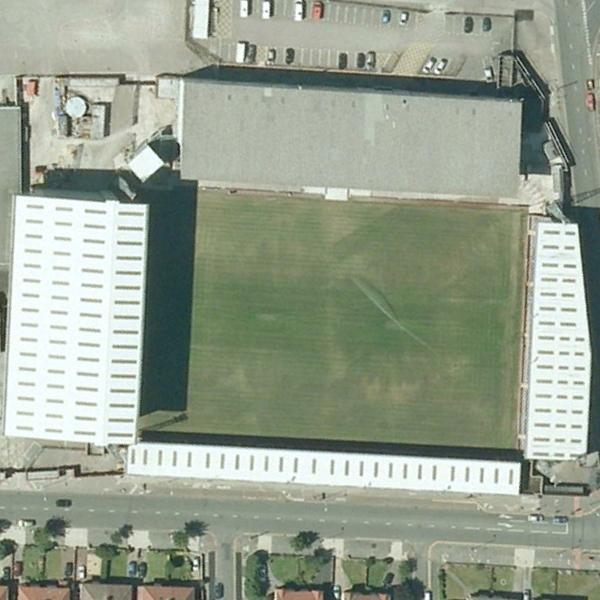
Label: Stadium